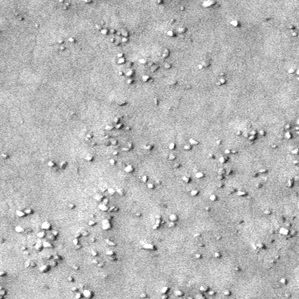
Label: frost